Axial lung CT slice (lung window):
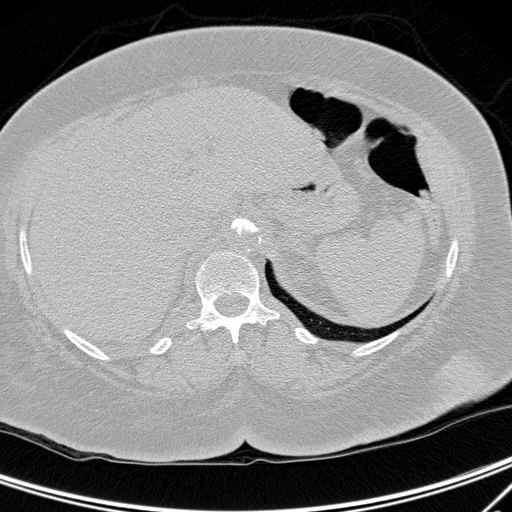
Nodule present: no